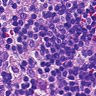
Metastatic tissue present: no